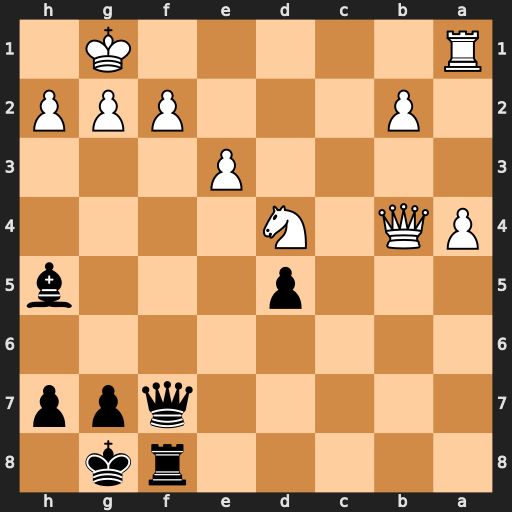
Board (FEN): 5rk1/5qpp/8/3p3b/PQ1N4/4P3/1P3PPP/R5K1
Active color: b
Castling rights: -
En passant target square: -
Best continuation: Qxf2+ Kh1 Qf1+ Rxf1 Rxf1#